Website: apple
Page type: account-selection
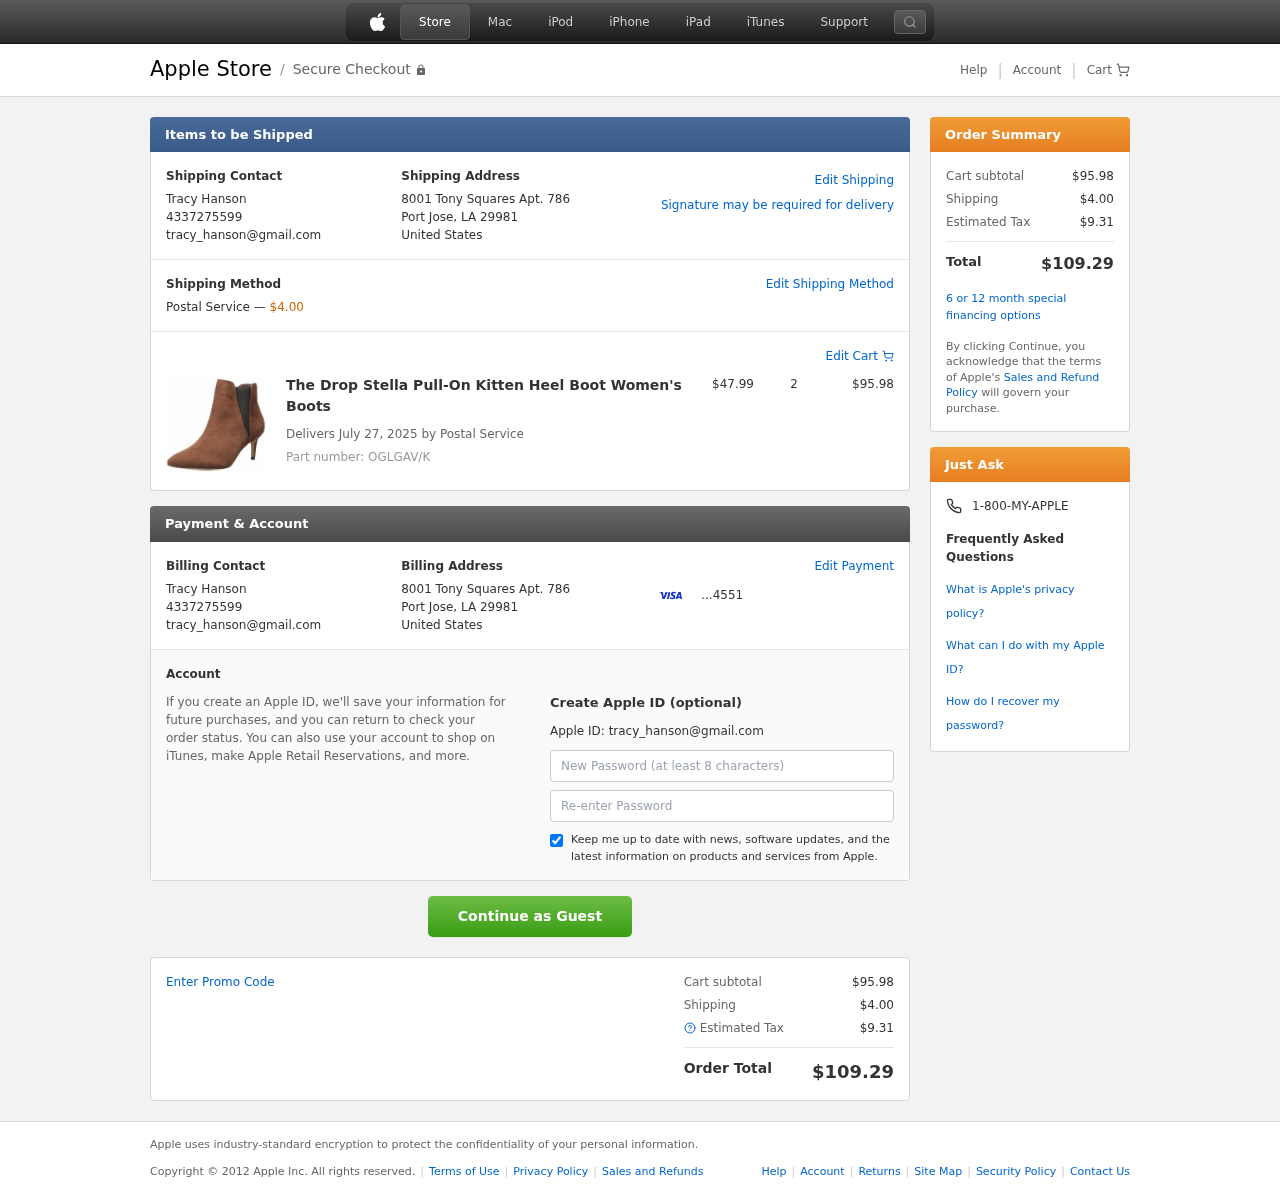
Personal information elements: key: PII_CARD_LAST4
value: ...4551
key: PII_CITY_STATE_ZIP
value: Port Jose, LA 29981
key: PII_COUNTRY
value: United States
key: PII_EMAIL
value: tracy_hanson@gmail.com
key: PII_FULLNAME
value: Tracy Hanson
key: PII_PHONE
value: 4337275599
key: PII_STREET
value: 8001 Tony Squares Apt. 786
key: PII_FIRSTNAME
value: Tracy
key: PII_LASTNAME
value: Hanson
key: PII_FULLNAME2
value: Tracy Hanson
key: PII_FULLNAME3
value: Tracy Hanson
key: PII_FIRSTNAME2
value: Tracy
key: PII_FIRSTNAME3
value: Tracy
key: PII_LASTNAME2
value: Hanson
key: PII_LASTNAME3
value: Hanson
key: PII_FIRSTNAME_DERIVED
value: Tracy
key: PII_LASTNAME_DERIVED
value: Hanson
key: PII_FULLNAME_DERIVED
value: Tracy Hanson
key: PII_NAME_FULL_DERIVED
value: Tracy Hanson
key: PII_PHONE_LINE
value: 5599
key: PII_PHONE_SUFFIX
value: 5599
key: PII_PHONE2
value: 4337275599
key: PII_PHONE3
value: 4337275599
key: PII_PHONE_NUMERIC
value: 4337275599
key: PII_PHONE_LINE_NUMERIC
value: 5599
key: PII_PHONE_SUFFIX_NUMERIC
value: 5599
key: PII_PHONE2_NUMERIC
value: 4337275599
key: PII_PHONE3_NUMERIC
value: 4337275599
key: PII_PHONE_DIGITS
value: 4337275599
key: PII_PHONE_LAST4
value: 5599
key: PII_EMAIL2
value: tracy_hanson@gmail.com
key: PII_EMAIL3
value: tracy_hanson@gmail.com
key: PII_STREET2
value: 8001 Tony Squares Apt. 786
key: PII_CITY_STATE_ZIP2
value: Port Jose, LA 29981
Product elements: key: PRODUCT1_NAME
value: The Drop Stella Pull-On Kitten Heel Boot Women's Boots
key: PRODUCT1_PRICE
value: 47.99
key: PRODUCT1_QUANTITY
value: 2
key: PRODUCT_PART_NUMBER
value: Part number: OGLGAV/K
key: PRODUCT_TOTAL
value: $95.98
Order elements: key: ORDER_SHIPPING_COST
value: $4.00
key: ORDER_DELIVERY_DATE
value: Delivers July 27, 2025 by Postal Service
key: ORDER_SUBTOTAL
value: $95.98
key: ORDER_TAX
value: $9.31
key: ORDER_TOTAL
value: $109.29